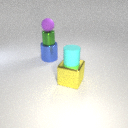
small cyan rubber cylinder to the right of small green metal cylinder